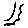
Label: sun